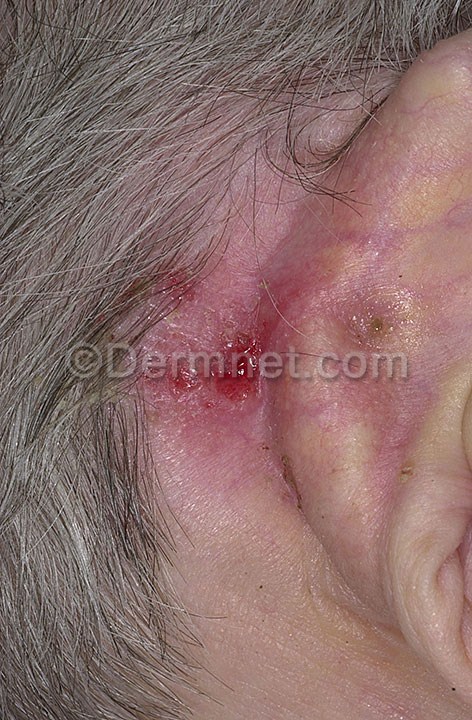
Disease: Actinic Keratosis Basal Cell Carcinoma and other Malignant Lesions